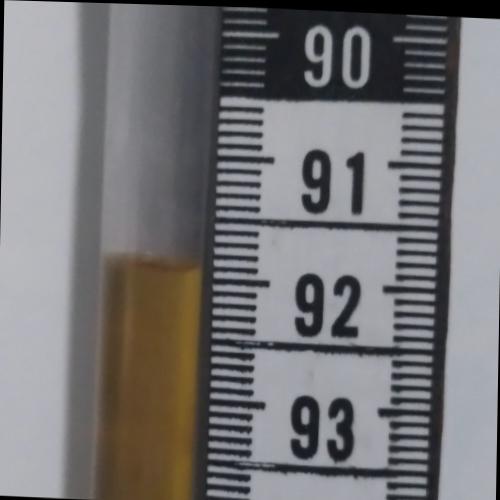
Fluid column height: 91.9 cm